Interaction volume radius: 10 \u00c5
Interaction volume height: 30 \u00c5
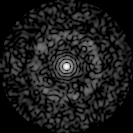
Disorder parameter: 0.8418